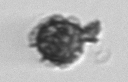
Label: Syracosphaera_pulchra